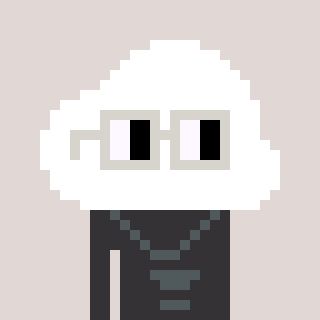
a pixel art character with square light gray glasses, a cloud-shaped head and a grayscale-colored body on a warm background